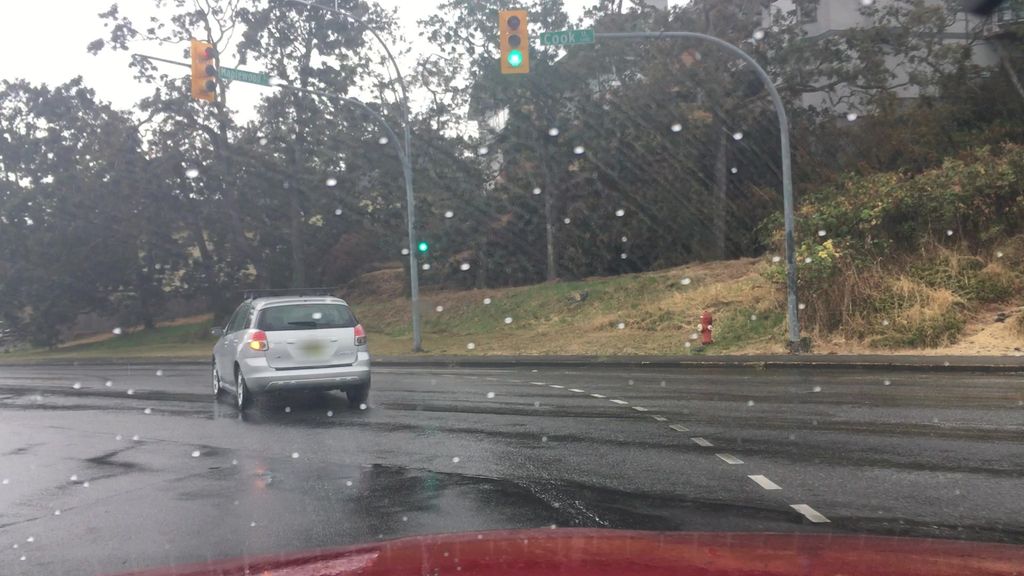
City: victoria